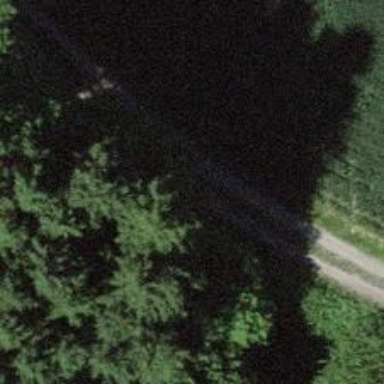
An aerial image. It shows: Unpaved track with grade 3 track type.